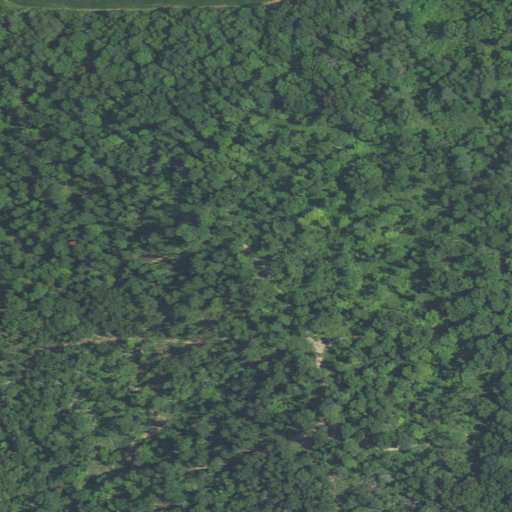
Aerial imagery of mountain in Indiana named Ball Knob containing deciduous forest, mixed forest, pasture, low intensity development, and open development